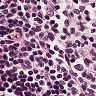
Metastatic tissue present: no